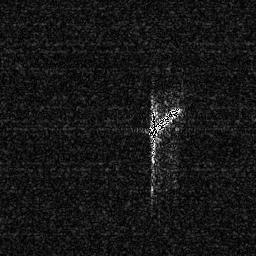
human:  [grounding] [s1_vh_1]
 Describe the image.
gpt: In the satellite image, there is  <ref>1 medium ship </ref> <box>[[55, 40, 71, 55, 0]]</box> located at center.